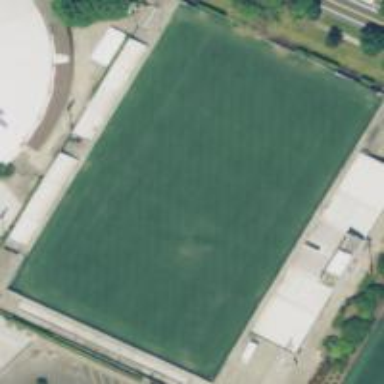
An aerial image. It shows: Artificial turf soccer pitch for leisure land.